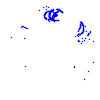
Particle: proton